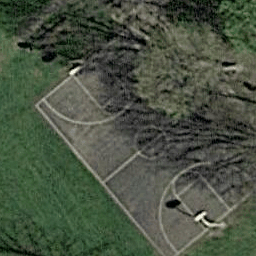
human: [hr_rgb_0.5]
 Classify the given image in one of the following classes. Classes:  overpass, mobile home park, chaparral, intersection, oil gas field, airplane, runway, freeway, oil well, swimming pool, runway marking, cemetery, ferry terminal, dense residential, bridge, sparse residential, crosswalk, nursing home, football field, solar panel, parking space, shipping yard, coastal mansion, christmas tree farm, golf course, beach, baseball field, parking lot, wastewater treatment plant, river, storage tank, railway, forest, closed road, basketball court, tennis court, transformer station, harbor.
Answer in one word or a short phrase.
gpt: basketball court